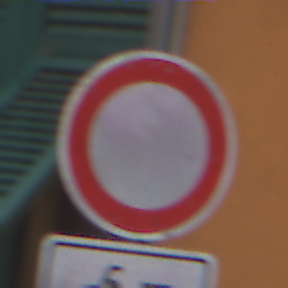
Verkehrszeichen: VerbotFahrzeugeAllerArt
Zusatzzeichen unten: EinspurigeFahrzeugeFrei2
Umgebung: Outdoor, Urban
Tageszeit: Midday
Wetter: Overcast
Licht: Natural
Jahreszeit: NotSpecified
Kontrast: LowContrast